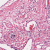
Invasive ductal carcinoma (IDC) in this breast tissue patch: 1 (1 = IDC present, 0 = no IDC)